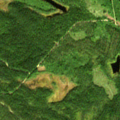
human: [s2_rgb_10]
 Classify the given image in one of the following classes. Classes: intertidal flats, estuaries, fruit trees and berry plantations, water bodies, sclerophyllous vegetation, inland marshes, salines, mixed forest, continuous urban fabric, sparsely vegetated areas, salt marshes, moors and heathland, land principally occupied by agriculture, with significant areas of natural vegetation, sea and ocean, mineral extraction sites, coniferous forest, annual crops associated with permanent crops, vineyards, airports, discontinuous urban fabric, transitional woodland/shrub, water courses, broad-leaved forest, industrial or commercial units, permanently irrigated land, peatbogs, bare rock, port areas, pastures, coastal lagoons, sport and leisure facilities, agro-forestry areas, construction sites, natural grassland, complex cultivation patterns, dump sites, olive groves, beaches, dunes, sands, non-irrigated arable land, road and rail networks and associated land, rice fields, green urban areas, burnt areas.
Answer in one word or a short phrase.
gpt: coniferous forest, mixed forest, transitional woodland/shrub